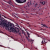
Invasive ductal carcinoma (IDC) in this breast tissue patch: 0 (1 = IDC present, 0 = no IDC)